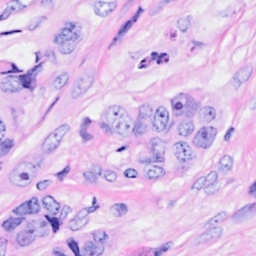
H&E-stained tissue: Breast